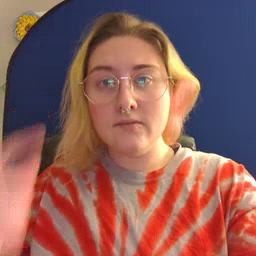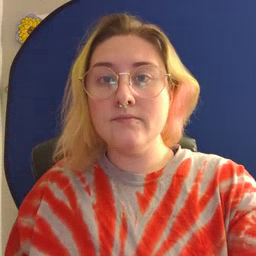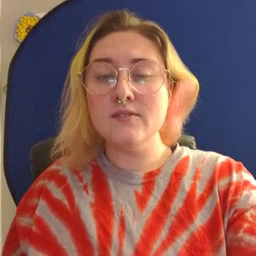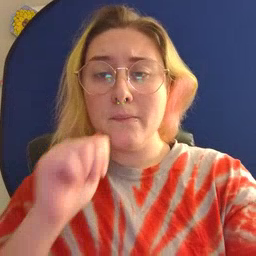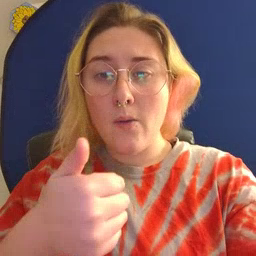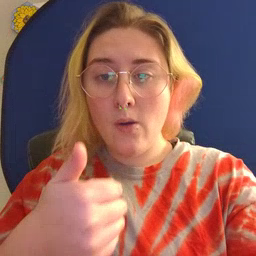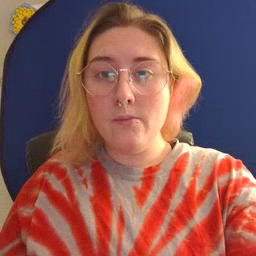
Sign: tomorrow